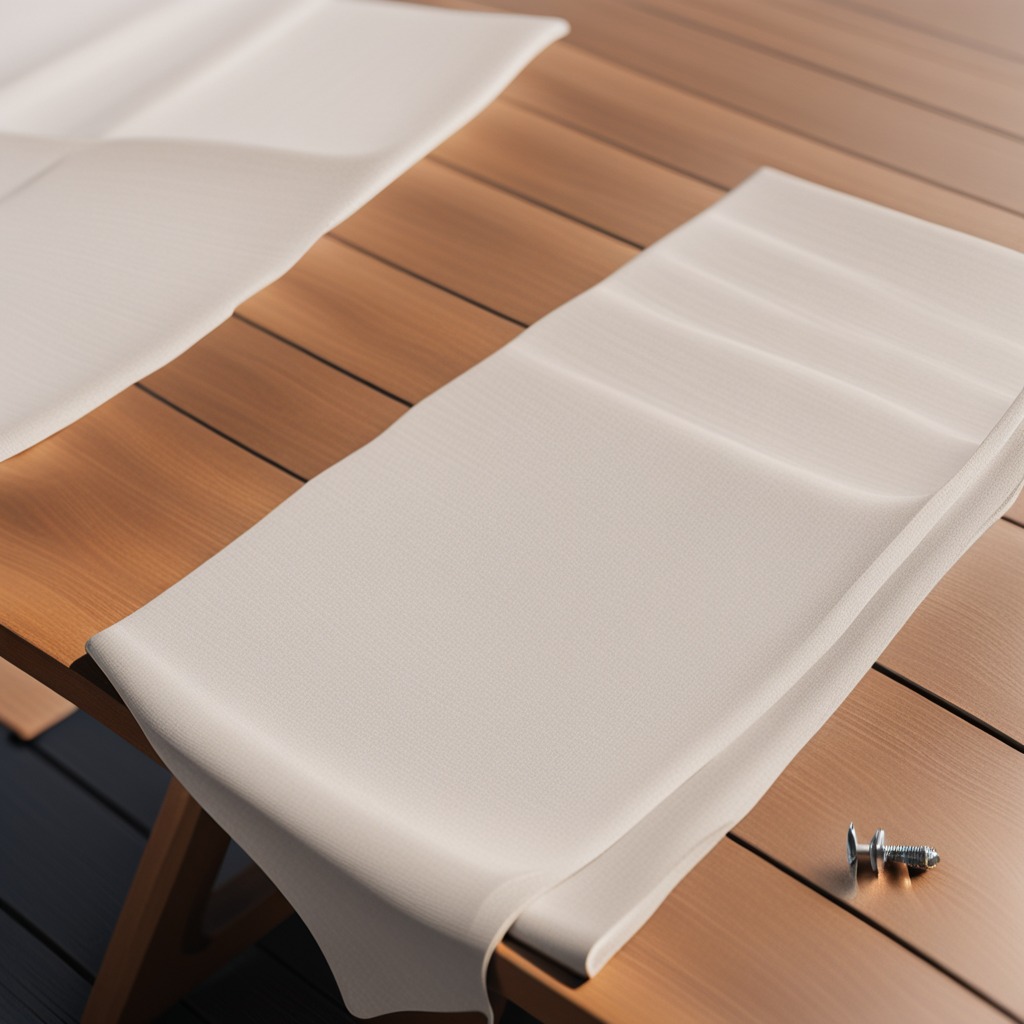
A metal screw is lying on the wooden table.